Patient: sex F, age 75
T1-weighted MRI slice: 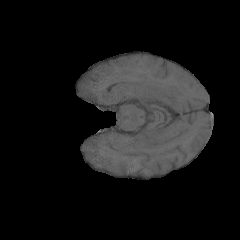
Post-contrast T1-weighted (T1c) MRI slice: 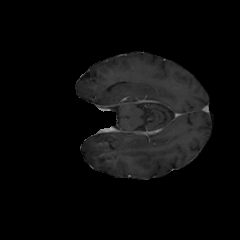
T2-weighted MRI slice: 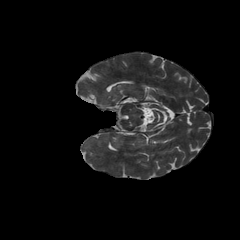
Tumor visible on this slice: no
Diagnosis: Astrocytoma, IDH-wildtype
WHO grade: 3